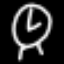
Label: clock